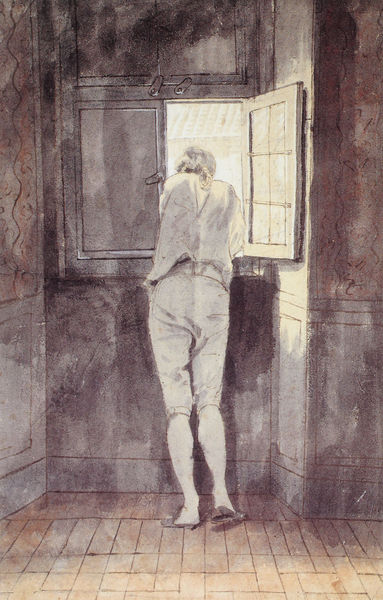
Titel: Goethe am Fenster der römischen Wohnung am Corso
Künstler: Johann Heinrich d.Ä. Tischbein
Institution: Frankfurt, Goethe-Museum
Schlagwörter: dunkel, gemälde, mann, aquarell, fenster, frau, licht, raum, rücken, strasse, zeichnung, zimmer, blick, haus, hemd, hose, wand, holland, innenraum, boden, füße, papier, wasserfarbe, holzboden, zopf, strümpfe, hinten, schiller, pantoffel, schlappen, junger mann, geöffnet, hosenträger, goethe, fensteröffnung, hinausschauen, flandern, gelehnt, hplländisch